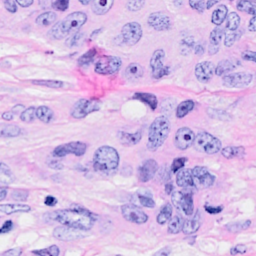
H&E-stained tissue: Breast